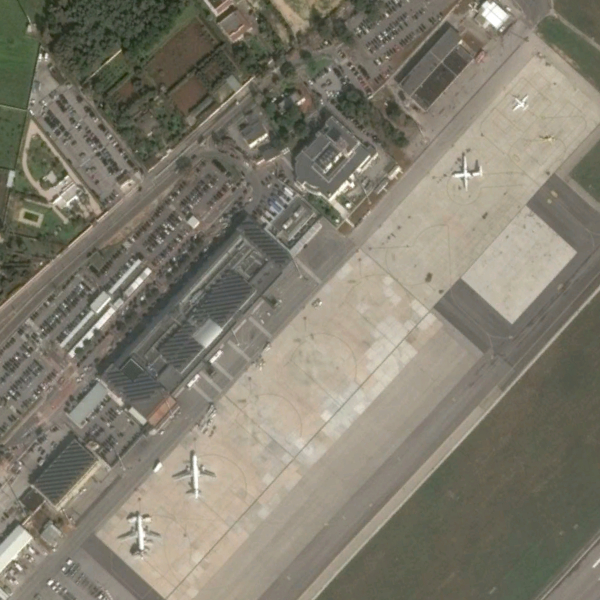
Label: Airport